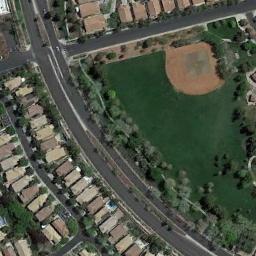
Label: baseball_diamond